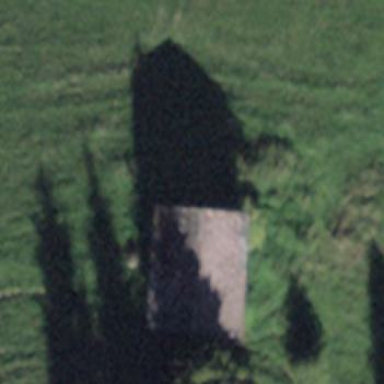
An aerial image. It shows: Barn.